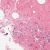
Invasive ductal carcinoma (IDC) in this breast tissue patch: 0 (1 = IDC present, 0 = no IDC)